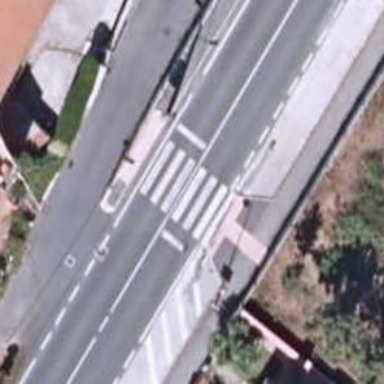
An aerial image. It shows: Uncontrolled zebra crossing on the road.